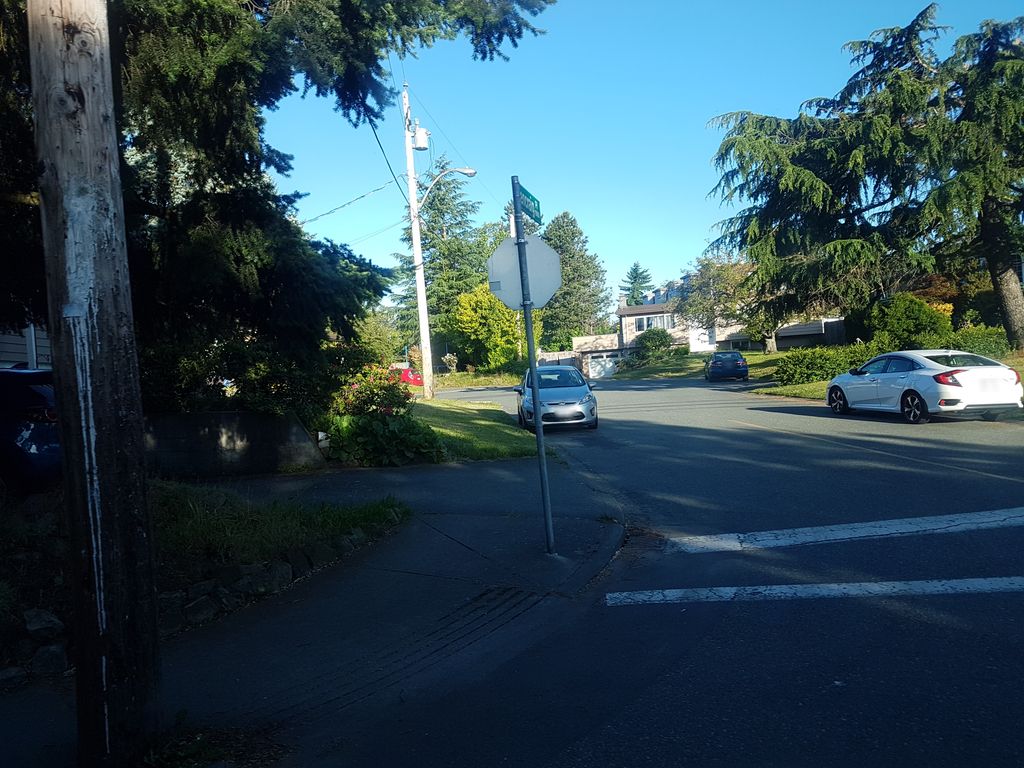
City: victoria